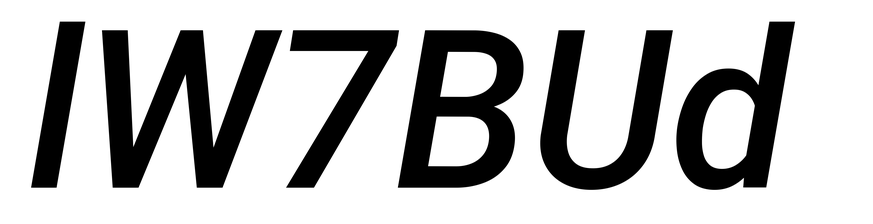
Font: Roboto-Italic_Medium_Italic